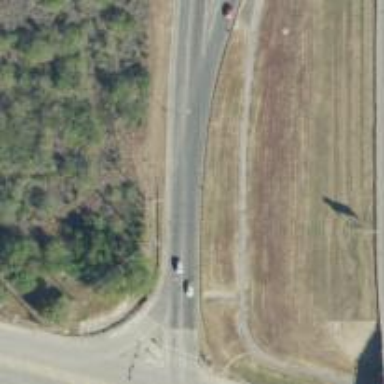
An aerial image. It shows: Secondary road with frontage road alongside.